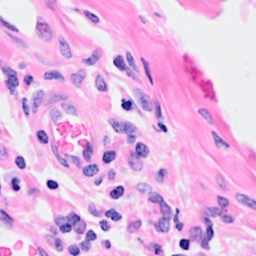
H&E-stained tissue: Breast